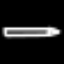
Label: pencil